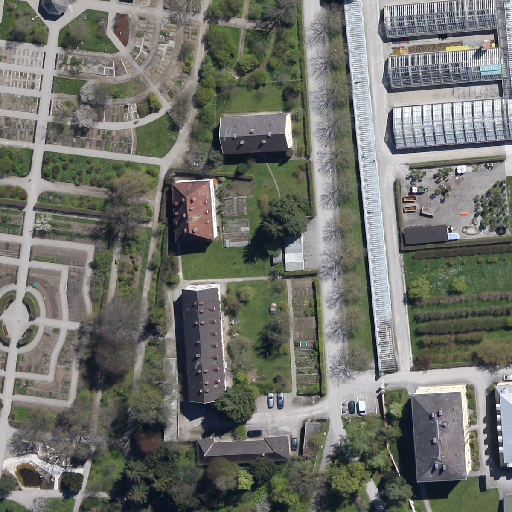
Referring expression: car in the parking area